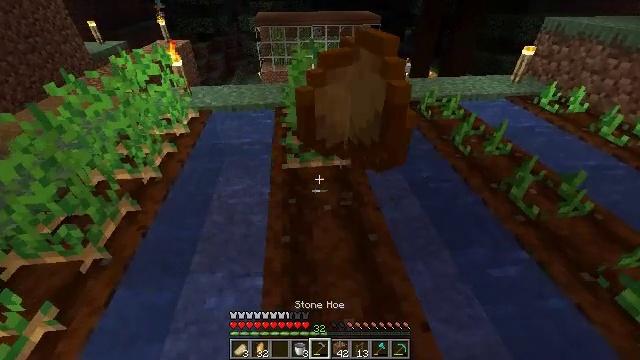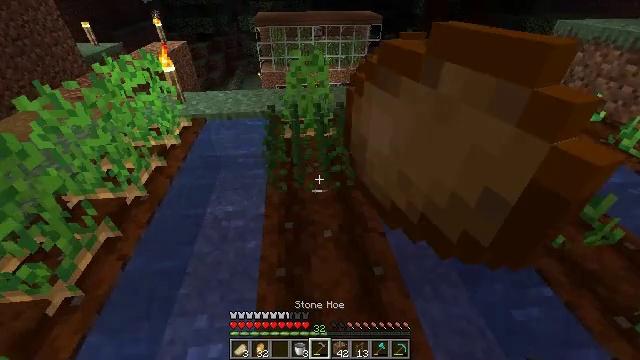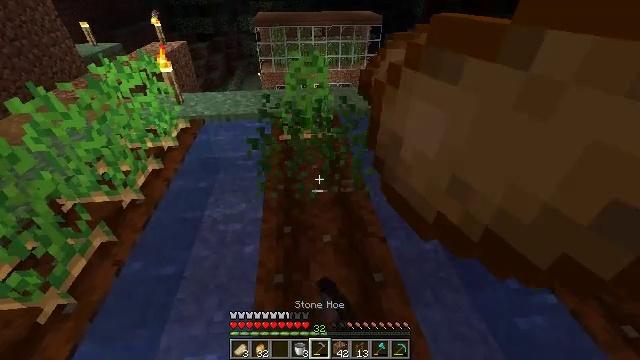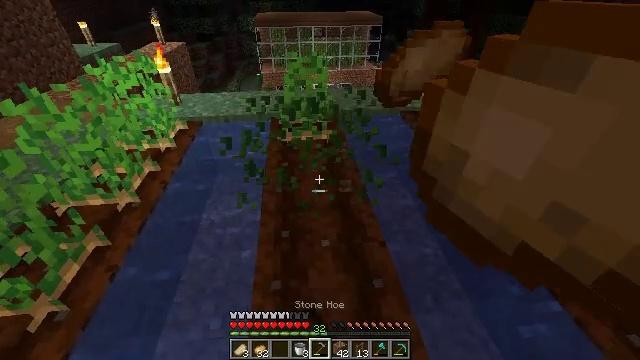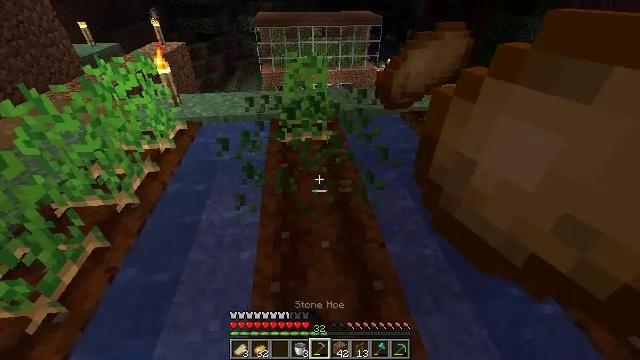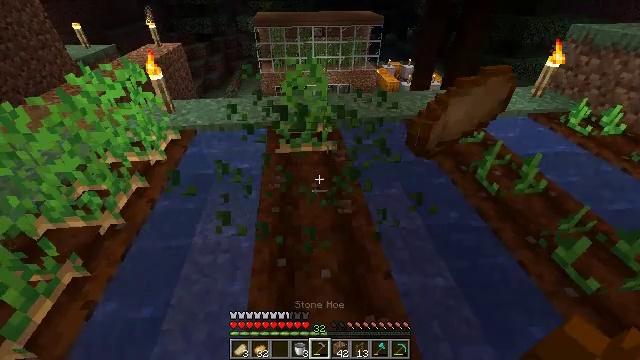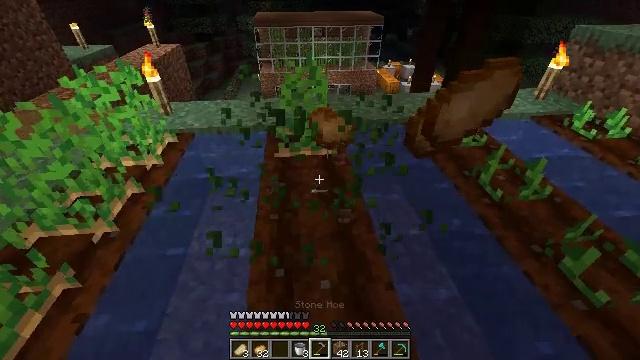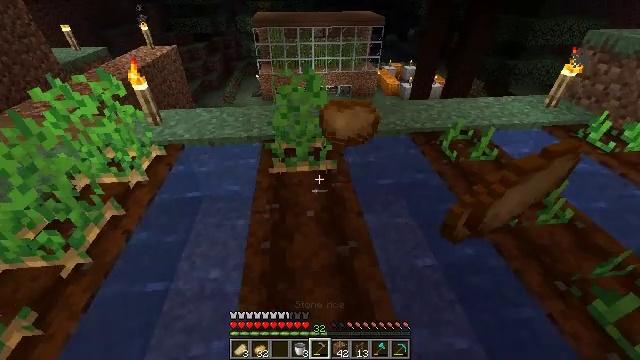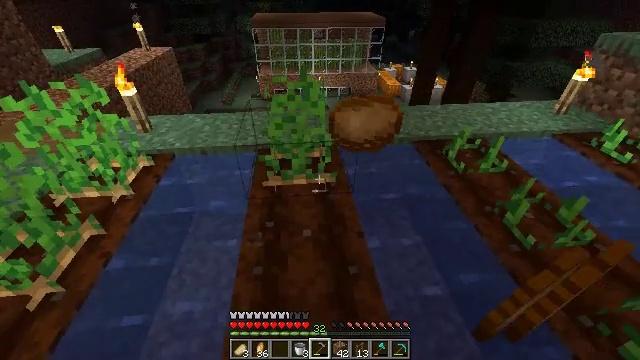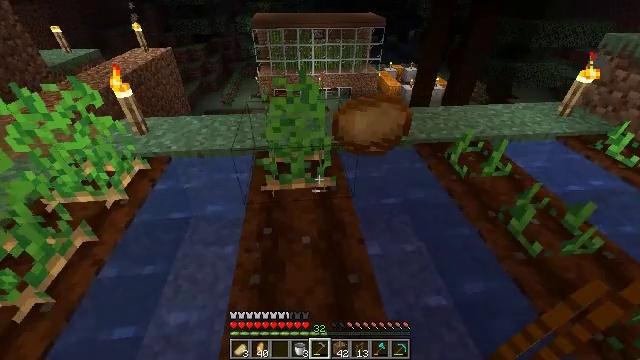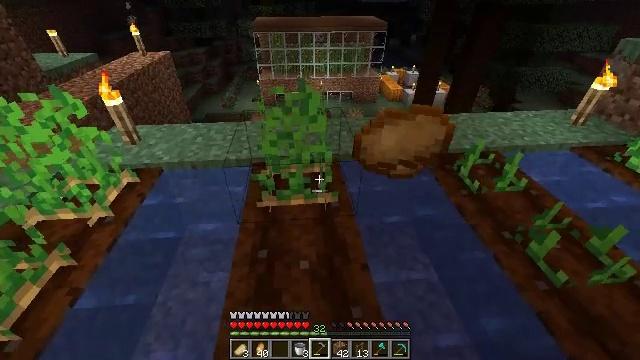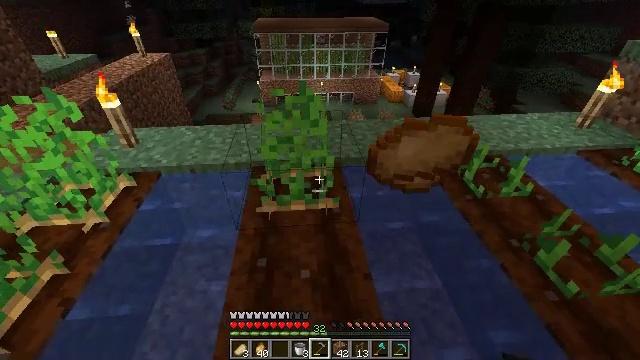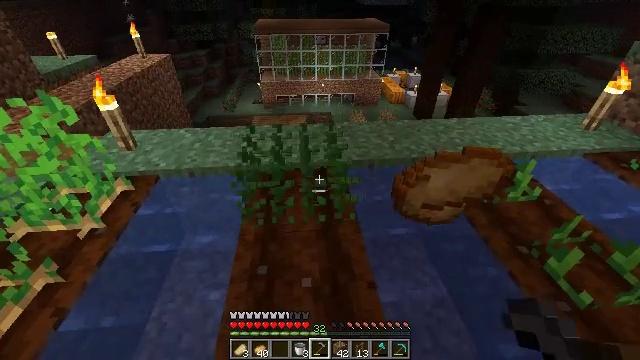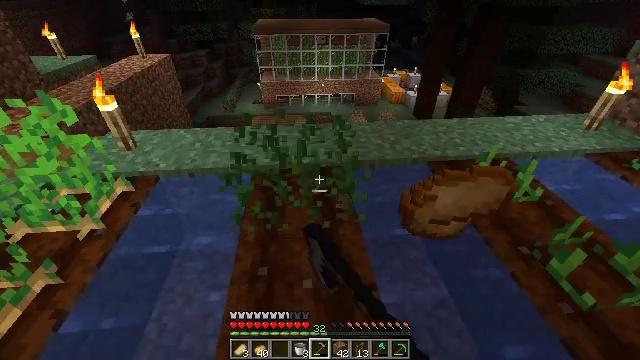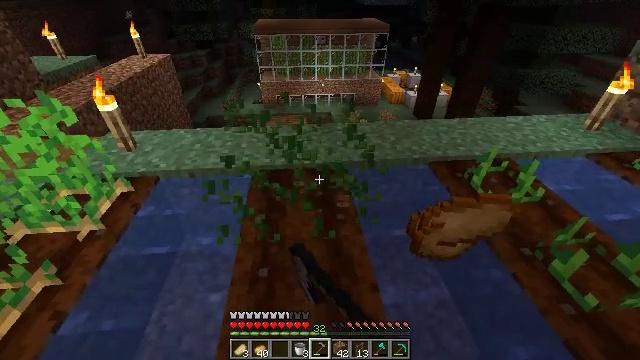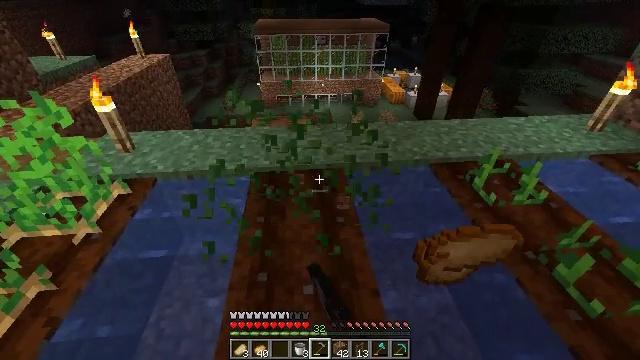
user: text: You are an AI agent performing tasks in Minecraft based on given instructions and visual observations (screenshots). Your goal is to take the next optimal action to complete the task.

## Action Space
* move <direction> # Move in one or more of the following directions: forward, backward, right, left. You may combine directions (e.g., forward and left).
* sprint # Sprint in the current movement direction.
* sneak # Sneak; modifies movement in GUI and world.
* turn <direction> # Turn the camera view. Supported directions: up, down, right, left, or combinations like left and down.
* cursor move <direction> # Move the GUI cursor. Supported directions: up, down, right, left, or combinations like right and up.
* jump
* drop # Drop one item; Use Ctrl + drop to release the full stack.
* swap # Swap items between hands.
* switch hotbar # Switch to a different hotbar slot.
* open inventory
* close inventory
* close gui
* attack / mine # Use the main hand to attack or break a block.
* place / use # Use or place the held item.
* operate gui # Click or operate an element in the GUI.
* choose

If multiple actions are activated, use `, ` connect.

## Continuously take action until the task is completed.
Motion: motion action
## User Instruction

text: Collect potatoes from the garden.
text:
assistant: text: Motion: attack / mine
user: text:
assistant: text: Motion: attack / mine
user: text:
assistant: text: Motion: attack / mine
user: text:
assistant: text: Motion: move forward, attack / mine
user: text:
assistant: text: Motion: move forward
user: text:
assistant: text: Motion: move forward
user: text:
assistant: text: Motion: move forward
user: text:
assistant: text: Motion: move forward
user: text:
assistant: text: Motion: move forward
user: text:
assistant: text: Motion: no_op
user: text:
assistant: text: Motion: no_op
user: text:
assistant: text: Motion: attack / mine
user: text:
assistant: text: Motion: attack / mine
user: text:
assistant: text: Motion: attack / mine
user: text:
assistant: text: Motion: move forward
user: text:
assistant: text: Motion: move forward
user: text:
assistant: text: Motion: move forward
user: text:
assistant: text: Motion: no_op